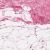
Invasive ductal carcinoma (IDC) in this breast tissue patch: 0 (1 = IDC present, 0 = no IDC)